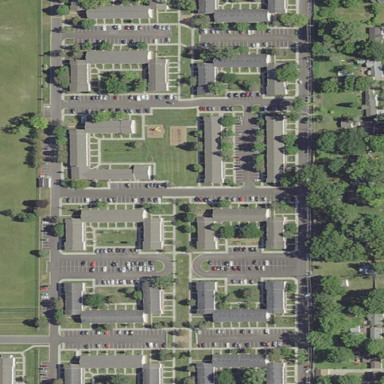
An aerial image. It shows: Residential area with apartments.